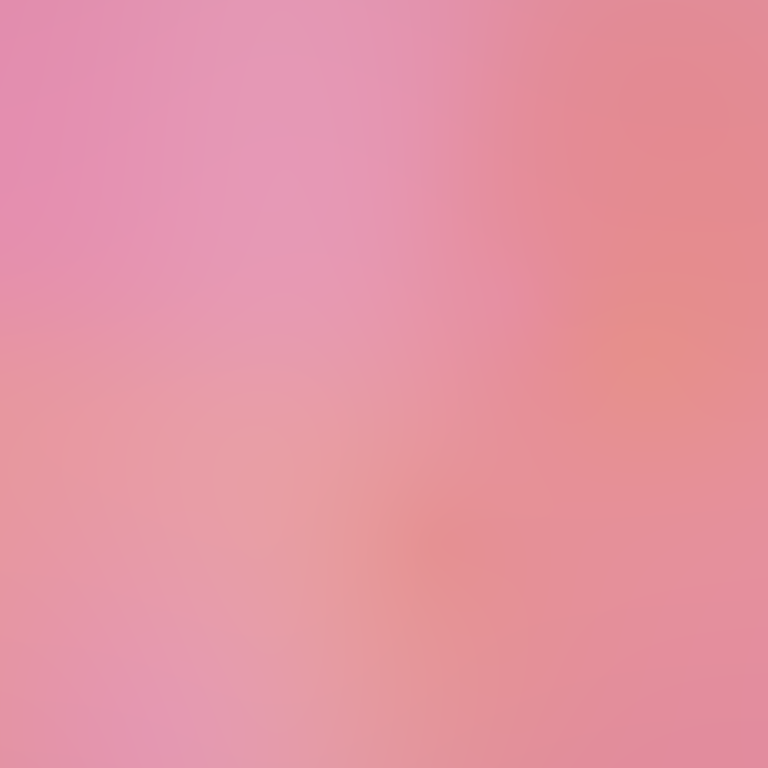
Abstract light effect, smooth gradient from soft pink to warm coral, serene atmosphere, diffuse glow, no room, no furniture, no objects.